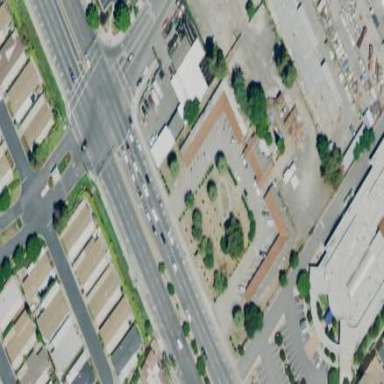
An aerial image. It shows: Motel.